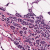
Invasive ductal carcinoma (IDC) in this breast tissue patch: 1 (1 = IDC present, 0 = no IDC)